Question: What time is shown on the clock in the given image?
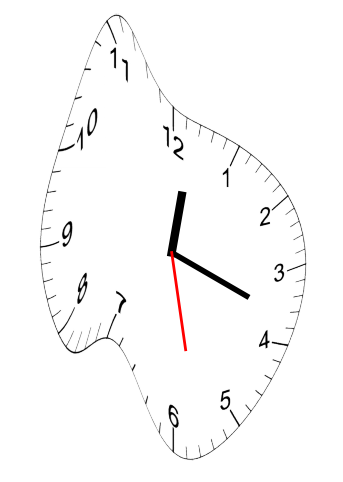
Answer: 12:18:28